Field crop: tomato
Growth stage: 1
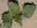
Species: solanum